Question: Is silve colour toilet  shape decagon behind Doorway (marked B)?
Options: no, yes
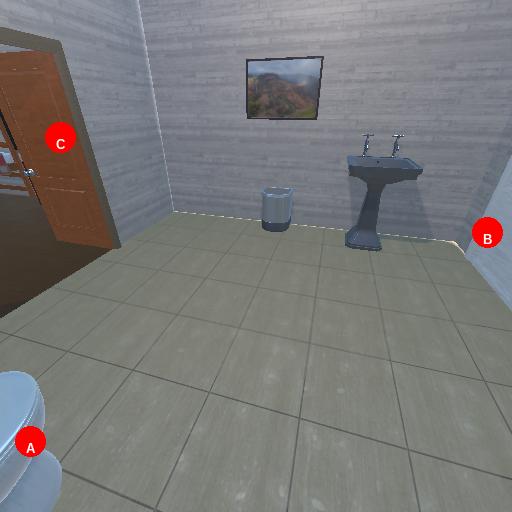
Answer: no